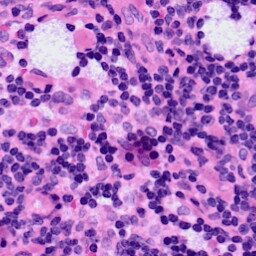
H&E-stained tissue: LymphNode